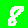
Digit: 8